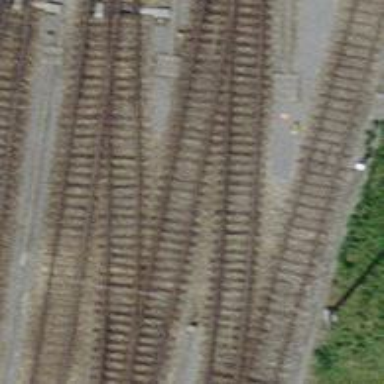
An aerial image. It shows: Disused railway with one track. It has spur service and electrified contact line.